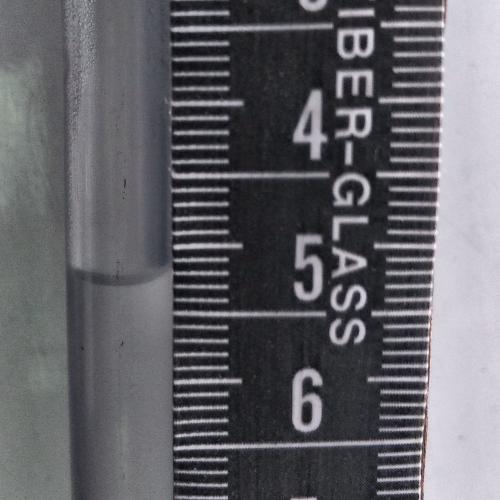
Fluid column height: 5.2 cm